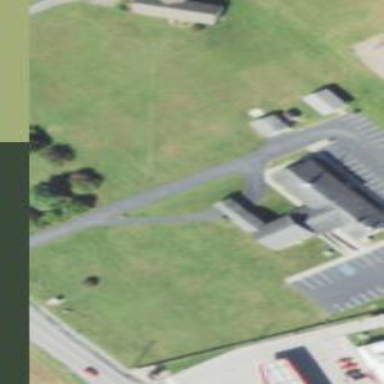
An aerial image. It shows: Building serving as place of worship.